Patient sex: F
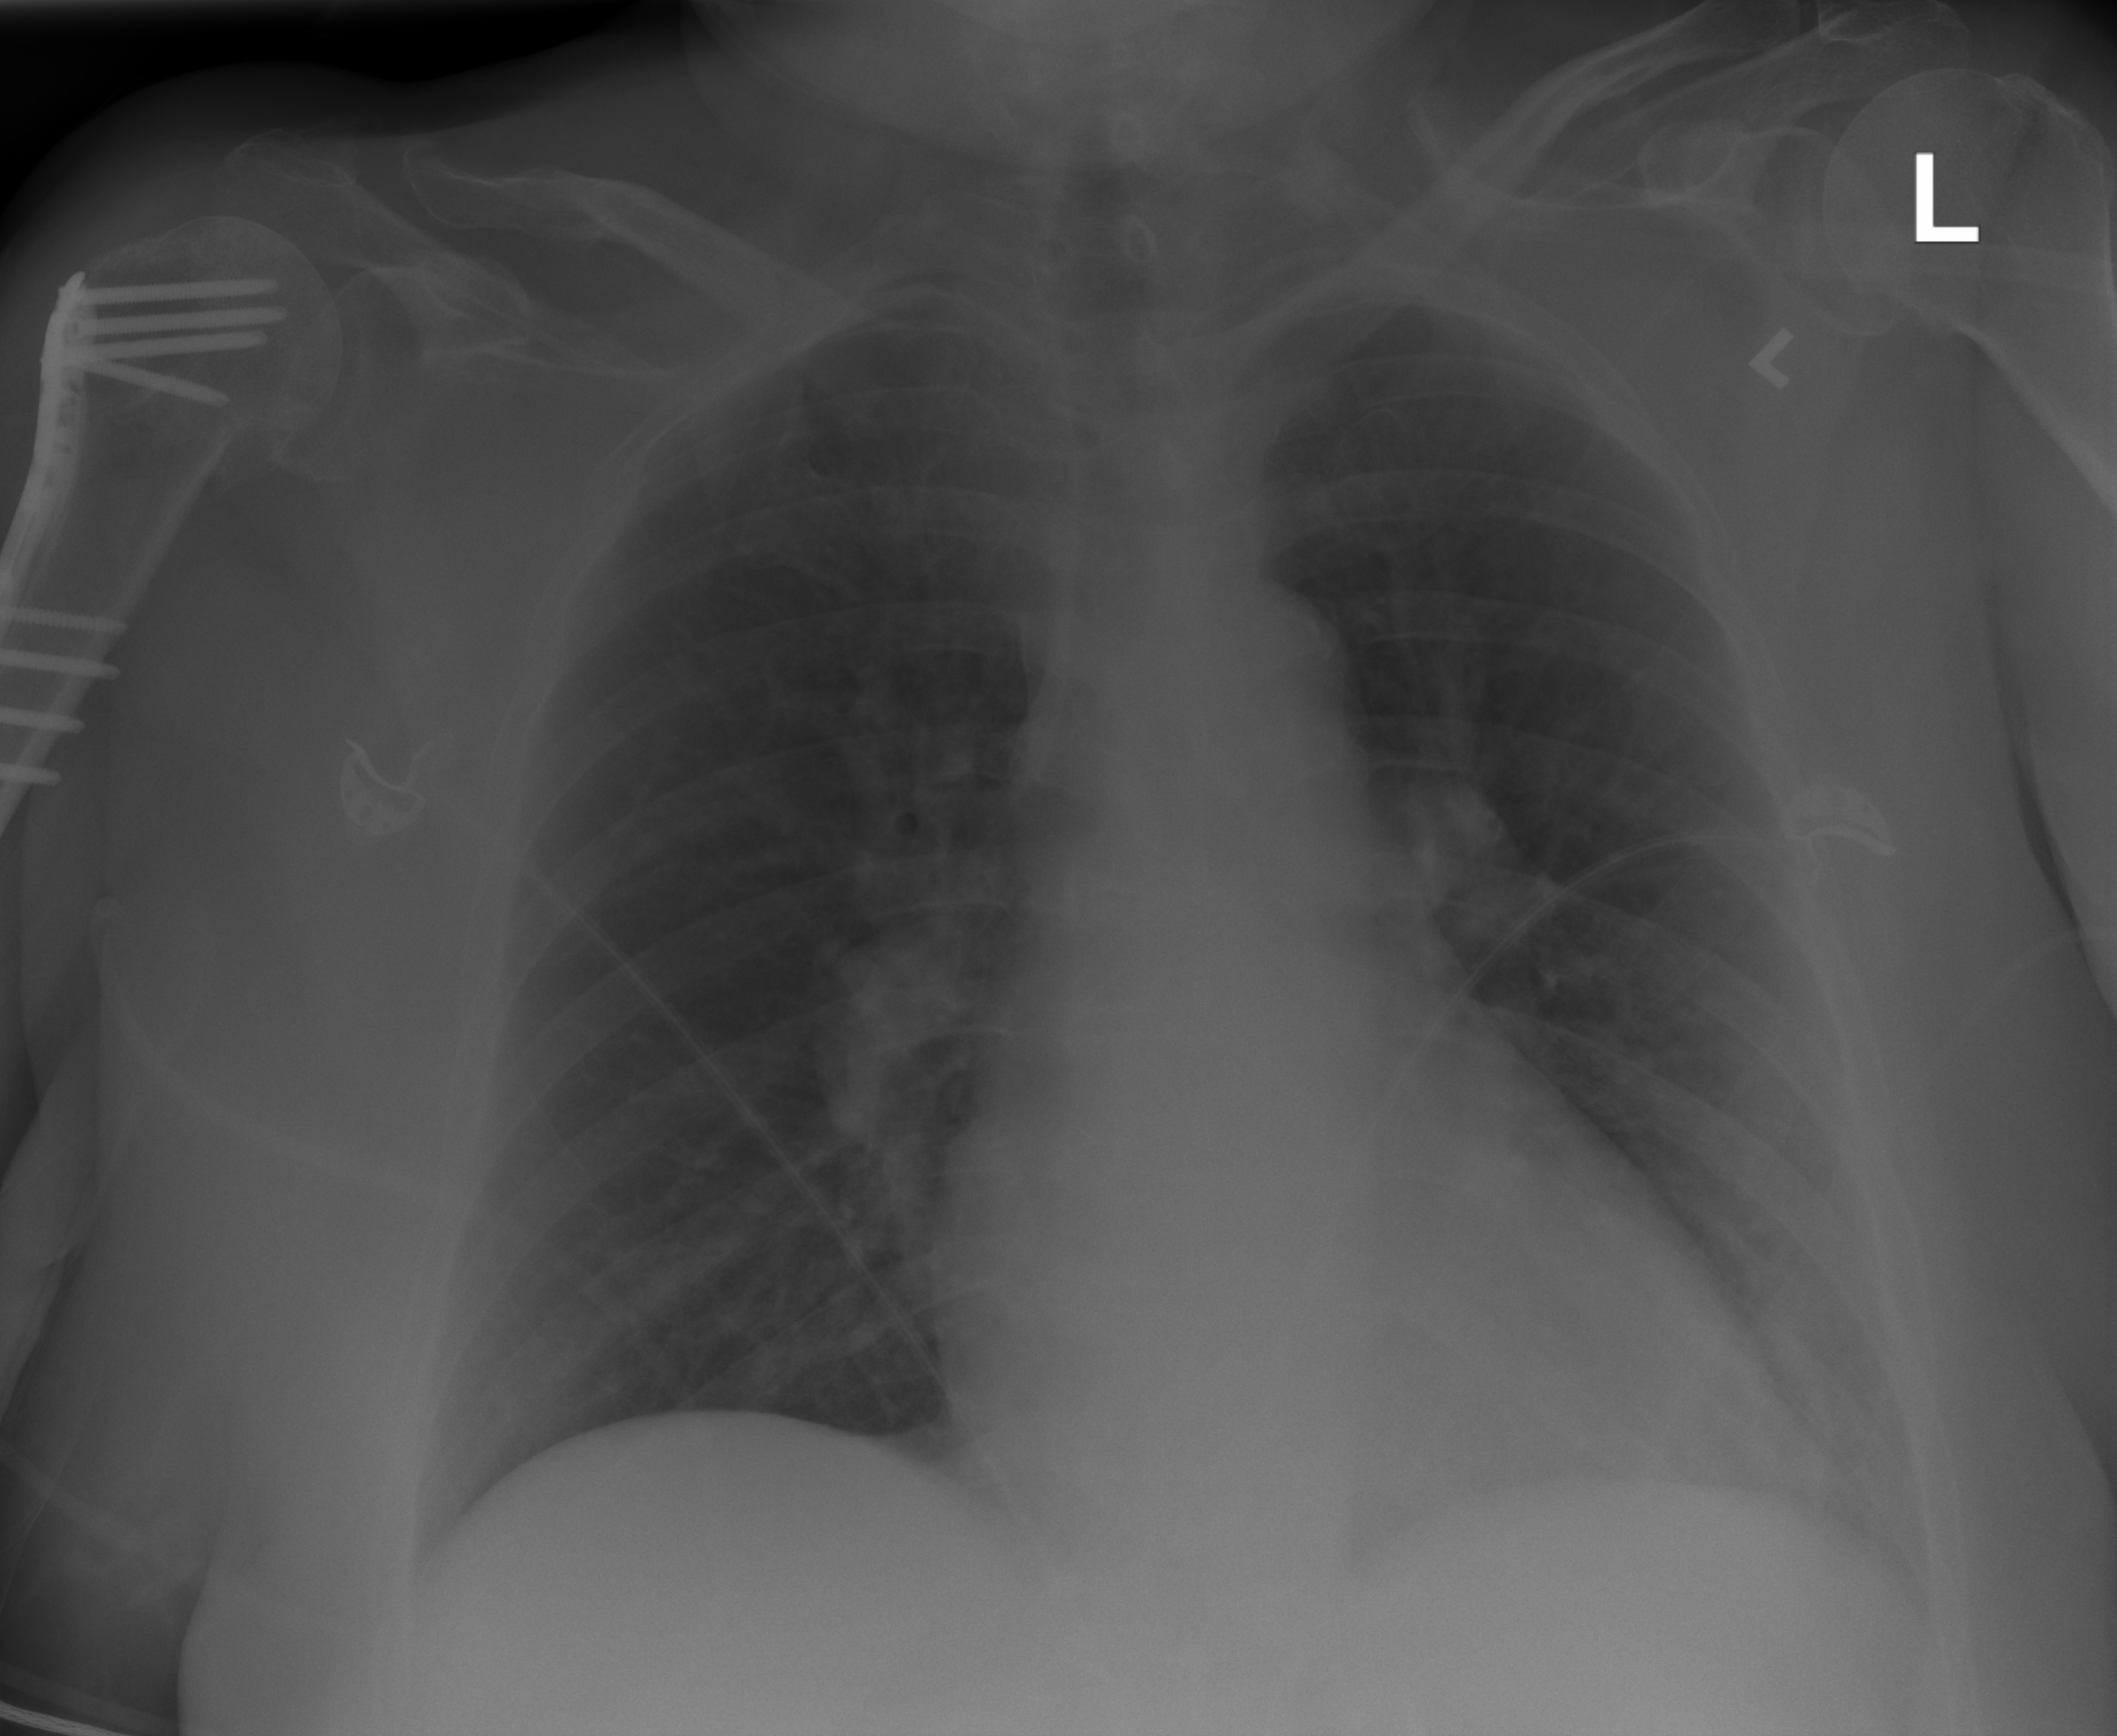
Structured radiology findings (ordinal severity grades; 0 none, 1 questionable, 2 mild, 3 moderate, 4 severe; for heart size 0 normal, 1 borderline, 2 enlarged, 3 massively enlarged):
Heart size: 1
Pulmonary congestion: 2
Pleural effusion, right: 2
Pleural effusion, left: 0
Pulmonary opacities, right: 0
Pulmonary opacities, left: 2
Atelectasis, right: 0
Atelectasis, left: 2